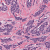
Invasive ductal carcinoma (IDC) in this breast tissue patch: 1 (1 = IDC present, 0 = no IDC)